Field crop: maize
Growth stage: 1
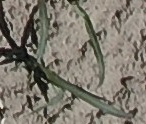
Species: sorghum